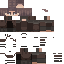
A male human skin with medium skin, wearing brown long hair dressed in a blue hoodie and black pants, featuring a closed mouth.